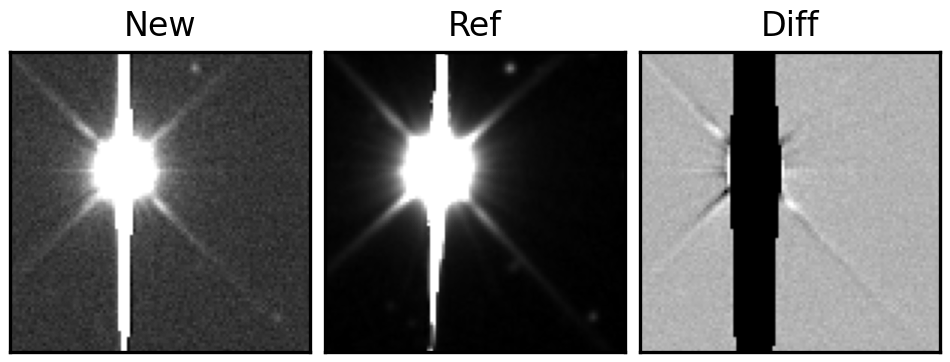
Label: bogus